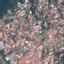
Label: Residential